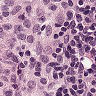
Metastatic tissue present: no